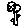
Label: flower